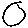
Label: circle